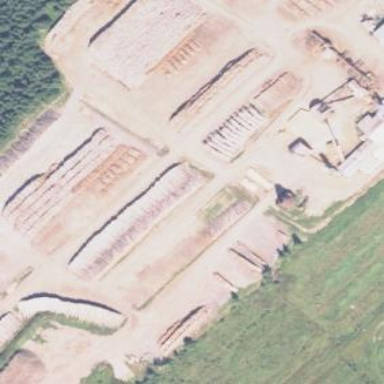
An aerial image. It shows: Industrial area designated for lumber yard.